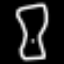
Label: hourglass